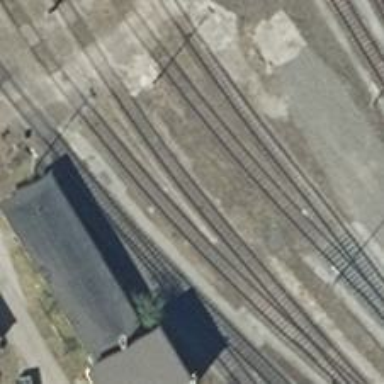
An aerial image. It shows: Railway yard used for servicing trains.